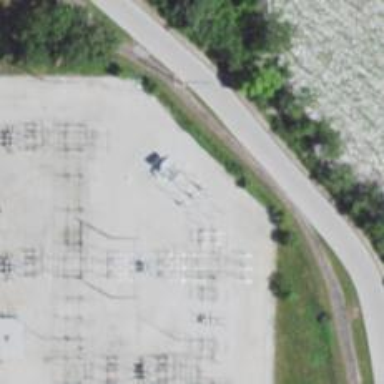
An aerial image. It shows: Switch used for power control.